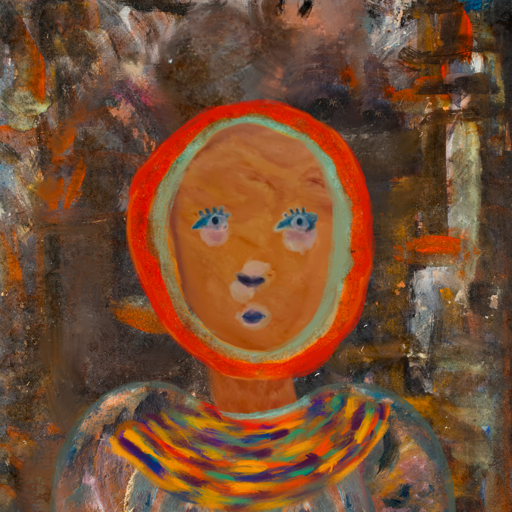
Background: GypsyQueen, Head And Neck Front: Pious_Lady, Face Front: Hill_Girl, Bust: Boggyland, Hair Front: Sisters, Head Accessory: Blank, Second Necklace: An_Impression_2, Necklace: Blank, Baby: Blank